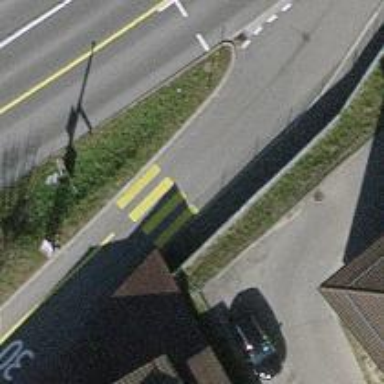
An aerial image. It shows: Kerb serving as barrier.